Question: I have created a dynamic web project in Java. When I run the project with Tomcat server, it always hits index.html. I want to hit index.html in home folder, and then I write redirection to it on this way:
'''
<meta HTTP-EQUIV="REFRESH" content="0; url=../home/">
'''
and a lot of other combination, but it always returns 404 not found. Does anyone have ideas how I could start page /home/index.html?
web.xml always hits the page in WebContent Folder
Here is how it looks.

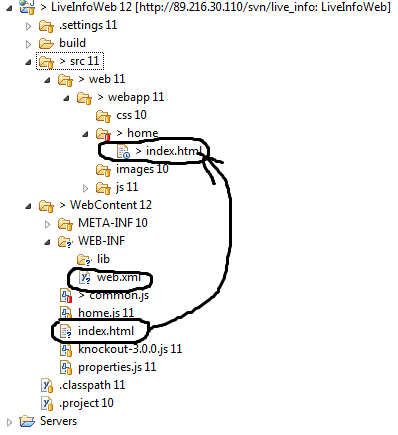
Answer: It looks like your src folder does not contain sources but just static resources. You should avoid putting your css/html/images/js in this folder. Put all these in WebContent/css, WebContent/home, WebContent/images and WebContent/js and everything should work the right way.